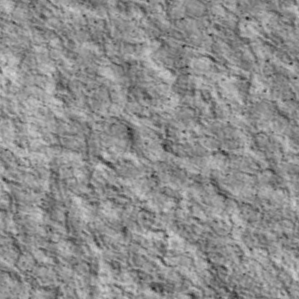
Label: non_frost